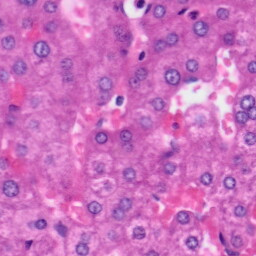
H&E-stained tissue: Liver